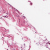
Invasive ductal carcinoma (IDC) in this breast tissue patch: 0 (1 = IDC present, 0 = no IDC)